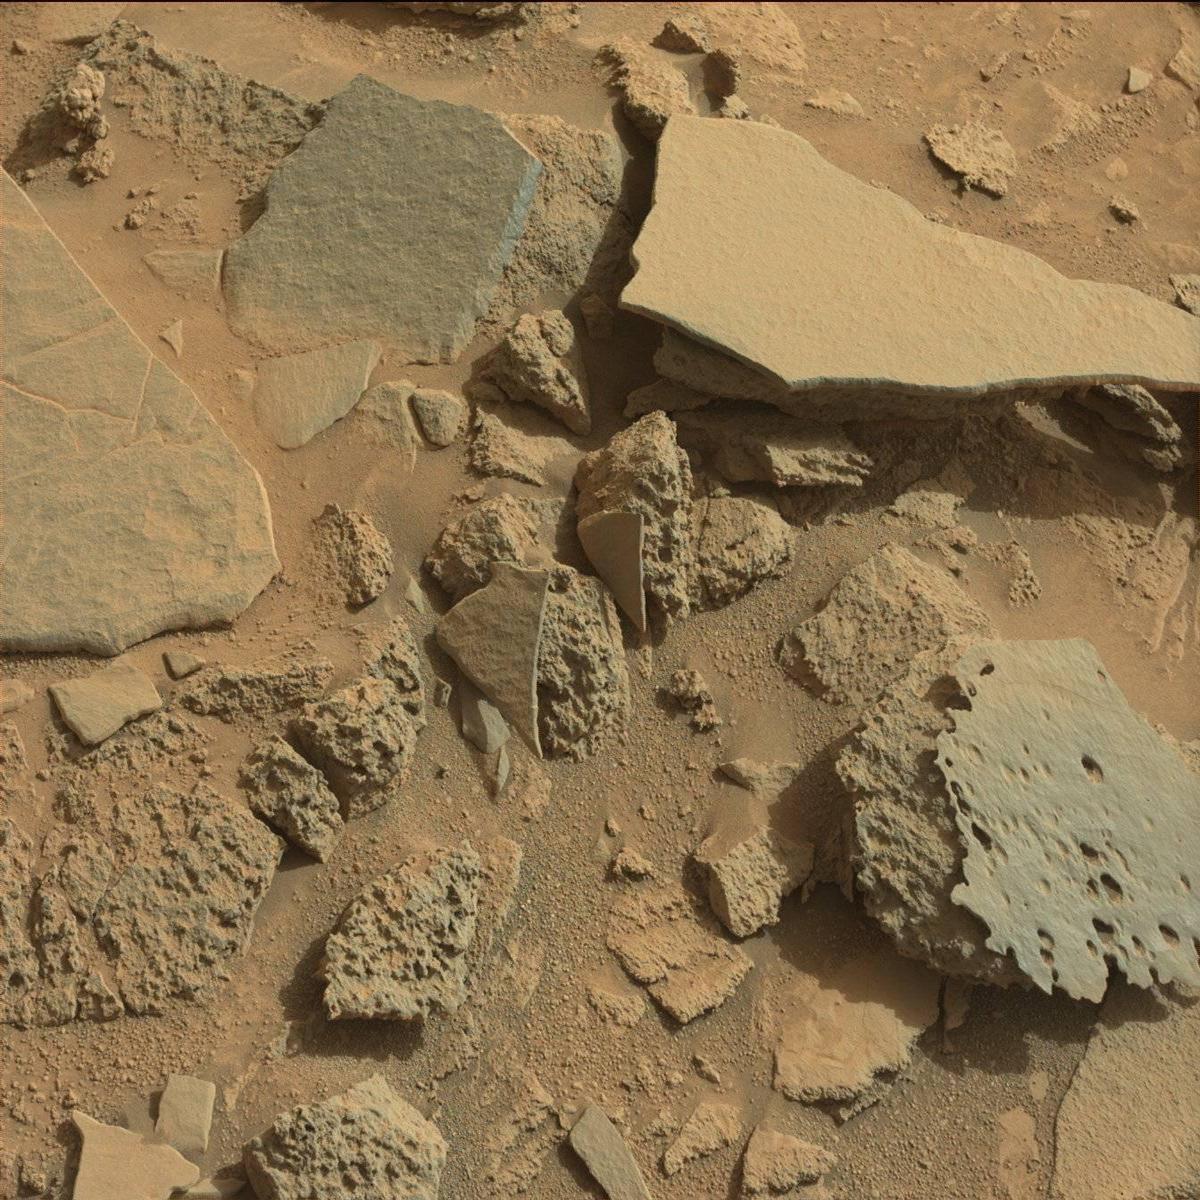
Terrain classes present: Bedrock, Sand / Soil